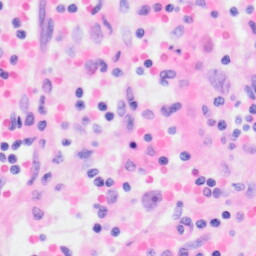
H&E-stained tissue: Kidney